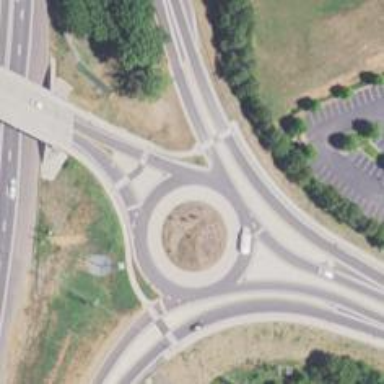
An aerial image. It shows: Secondary road with asphalt surface leading to roundabout junction.